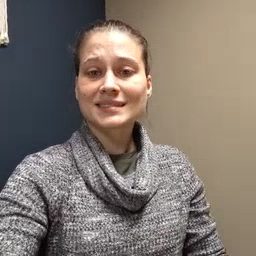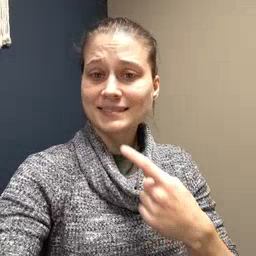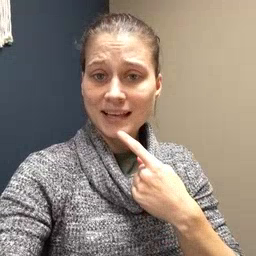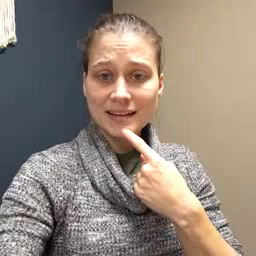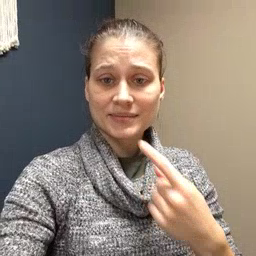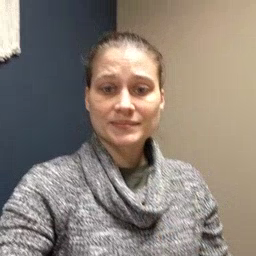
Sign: say